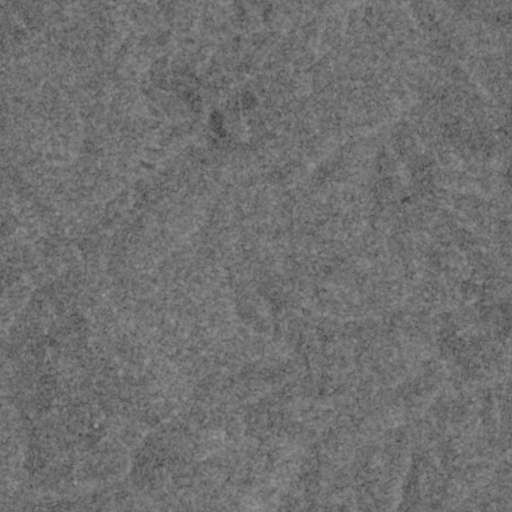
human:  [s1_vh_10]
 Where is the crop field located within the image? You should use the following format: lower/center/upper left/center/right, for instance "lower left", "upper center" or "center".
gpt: The crop field is located in the lower left of the image.
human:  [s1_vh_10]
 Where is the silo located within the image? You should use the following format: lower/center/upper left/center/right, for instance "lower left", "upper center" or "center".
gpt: The silo is located in the center of the image.
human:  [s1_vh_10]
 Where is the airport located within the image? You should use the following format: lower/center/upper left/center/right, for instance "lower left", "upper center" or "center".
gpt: There is no airport in the image.

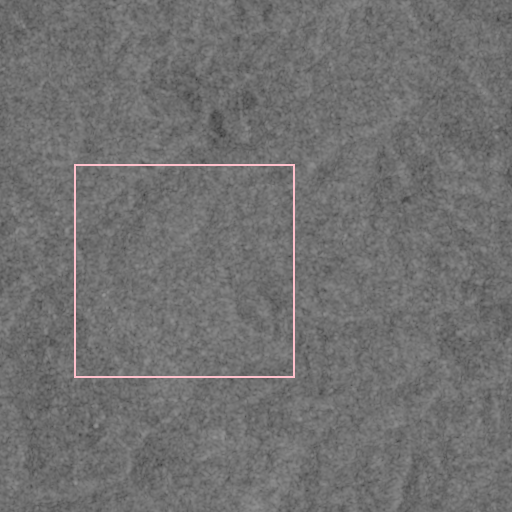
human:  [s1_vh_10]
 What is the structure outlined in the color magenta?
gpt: There is no magenta outline.
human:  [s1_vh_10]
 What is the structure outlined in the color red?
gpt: There is no structure outlined in red.